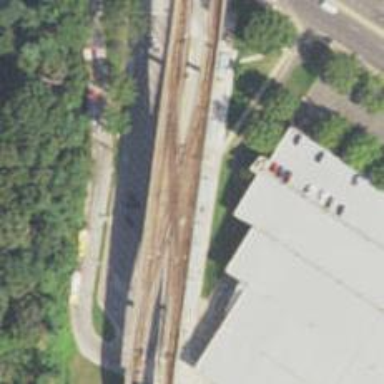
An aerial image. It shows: Railway crossing.